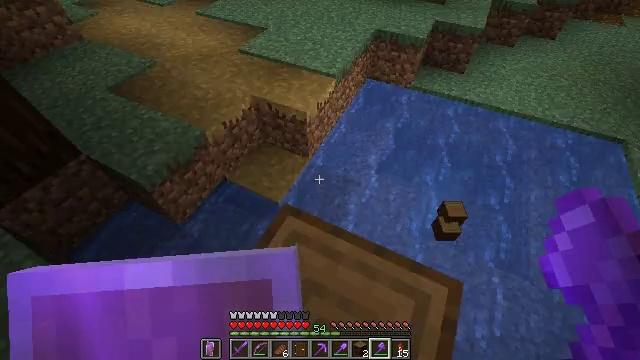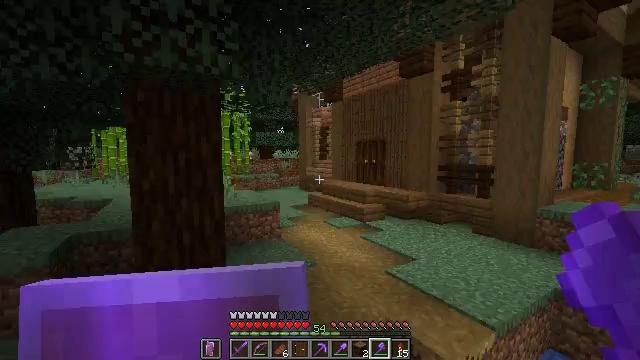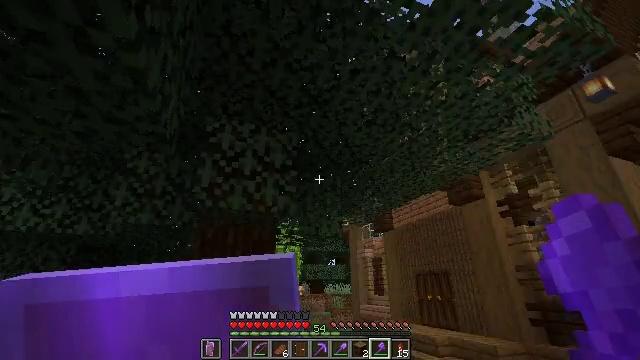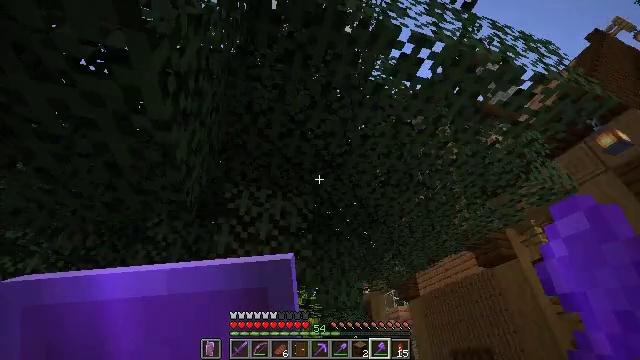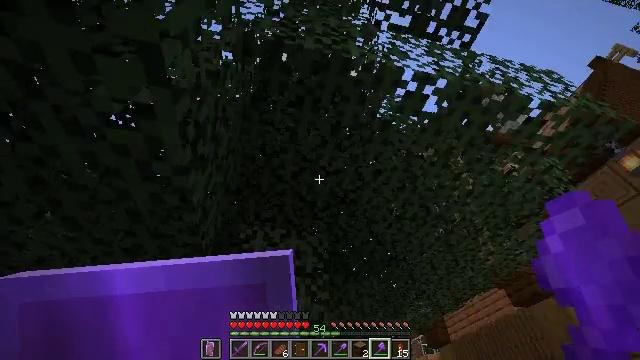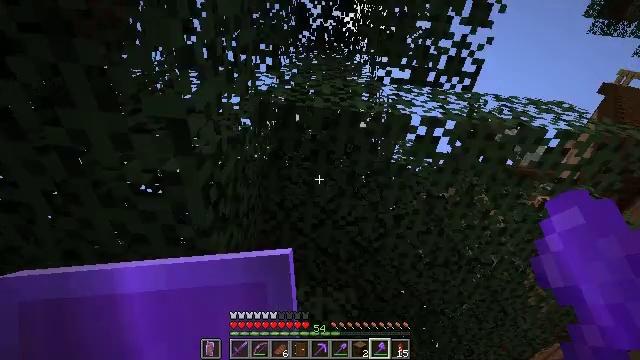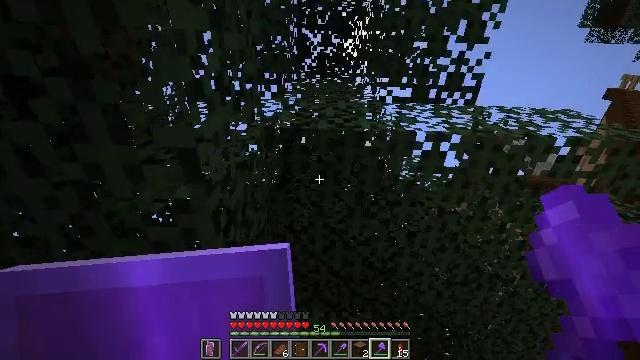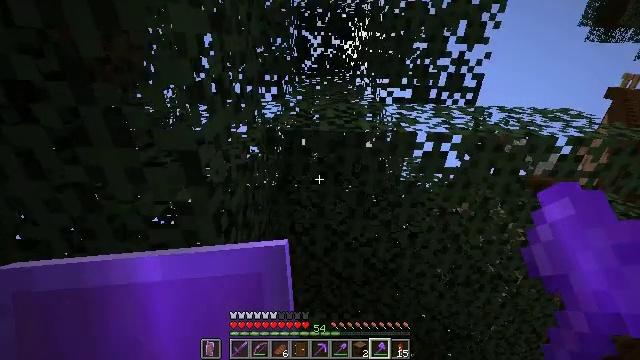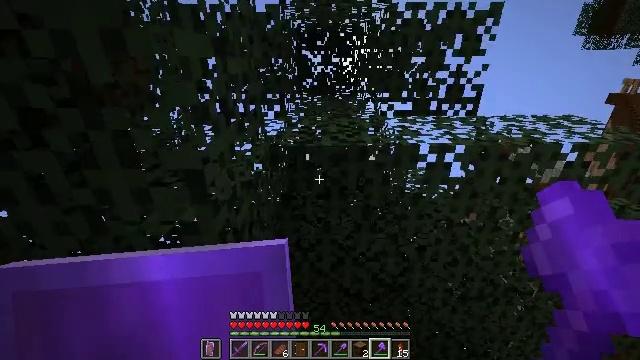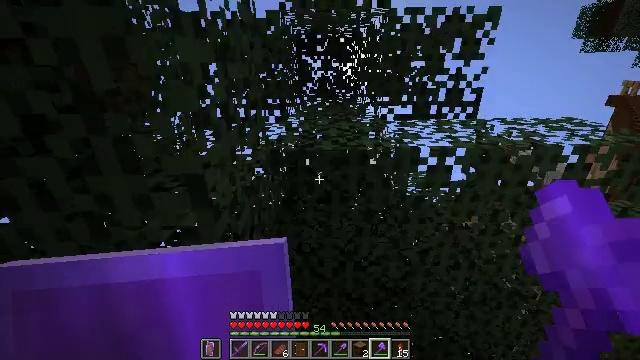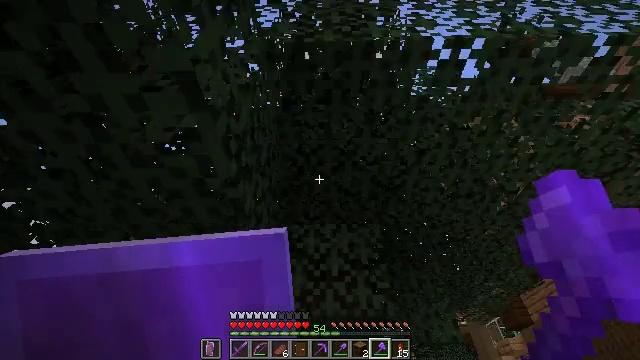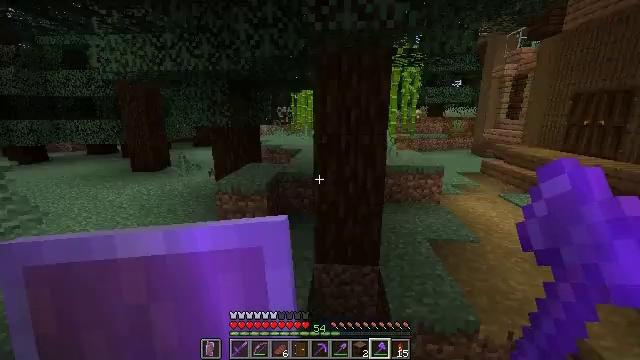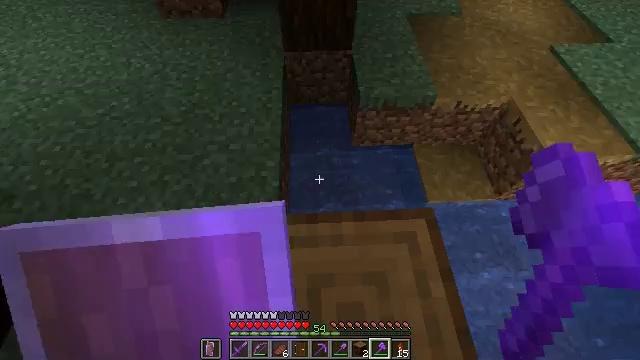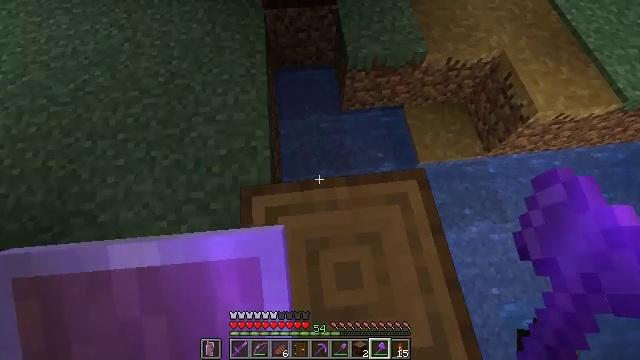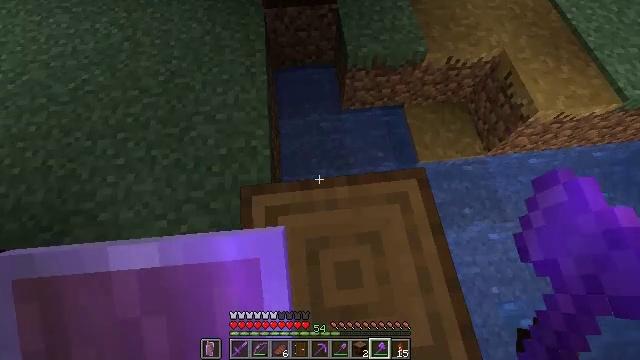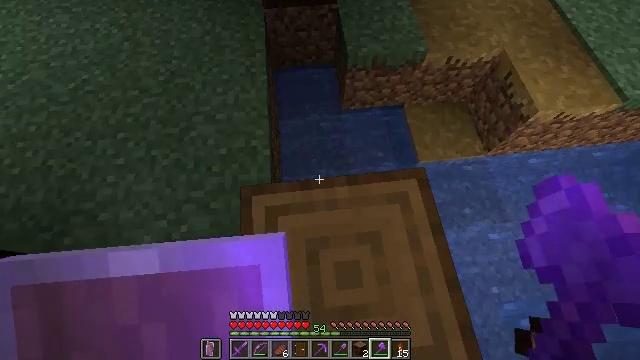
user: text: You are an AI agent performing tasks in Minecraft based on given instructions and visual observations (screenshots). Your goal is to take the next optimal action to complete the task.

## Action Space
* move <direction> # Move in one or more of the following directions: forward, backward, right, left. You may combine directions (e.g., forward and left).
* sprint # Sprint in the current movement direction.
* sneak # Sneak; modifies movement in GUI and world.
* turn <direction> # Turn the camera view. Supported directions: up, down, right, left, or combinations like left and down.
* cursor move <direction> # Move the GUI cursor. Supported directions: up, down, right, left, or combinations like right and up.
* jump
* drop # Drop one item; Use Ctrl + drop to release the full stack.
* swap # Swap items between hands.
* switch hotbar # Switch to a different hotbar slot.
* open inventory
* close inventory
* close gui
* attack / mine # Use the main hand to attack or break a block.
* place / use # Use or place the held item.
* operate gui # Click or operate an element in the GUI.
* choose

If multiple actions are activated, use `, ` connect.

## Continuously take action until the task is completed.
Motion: motion action
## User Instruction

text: Harvest the spruce log from a tree trunk.
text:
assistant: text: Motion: sneak, turn left and up
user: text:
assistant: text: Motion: sneak, turn left and up
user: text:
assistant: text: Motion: sneak, turn left and up
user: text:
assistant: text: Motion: sneak, turn left and up
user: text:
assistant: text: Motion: sneak, turn left and up
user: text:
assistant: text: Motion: sneak, turn left and up
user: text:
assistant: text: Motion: sneak
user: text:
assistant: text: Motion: sneak, turn left and up
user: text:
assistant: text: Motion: sneak
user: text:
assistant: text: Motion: sneak, turn down
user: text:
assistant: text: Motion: sneak, turn left and down
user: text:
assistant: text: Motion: sneak, turn right and down
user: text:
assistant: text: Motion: sneak, turn right and down
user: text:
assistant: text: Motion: sneak
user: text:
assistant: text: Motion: sneak
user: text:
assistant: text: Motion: sneak
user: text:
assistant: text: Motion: sneak
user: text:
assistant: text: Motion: sneak
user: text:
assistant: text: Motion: sneak
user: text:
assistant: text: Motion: sneak
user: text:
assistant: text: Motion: sneak
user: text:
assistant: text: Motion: sneak
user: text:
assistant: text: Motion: sneak
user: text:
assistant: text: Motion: sneak
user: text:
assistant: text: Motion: sneak
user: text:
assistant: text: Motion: sneak
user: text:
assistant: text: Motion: sneak
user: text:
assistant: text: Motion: sneak, turn up
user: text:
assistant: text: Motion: sneak, turn left and up
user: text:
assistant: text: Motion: sneak, turn left and up